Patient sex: M
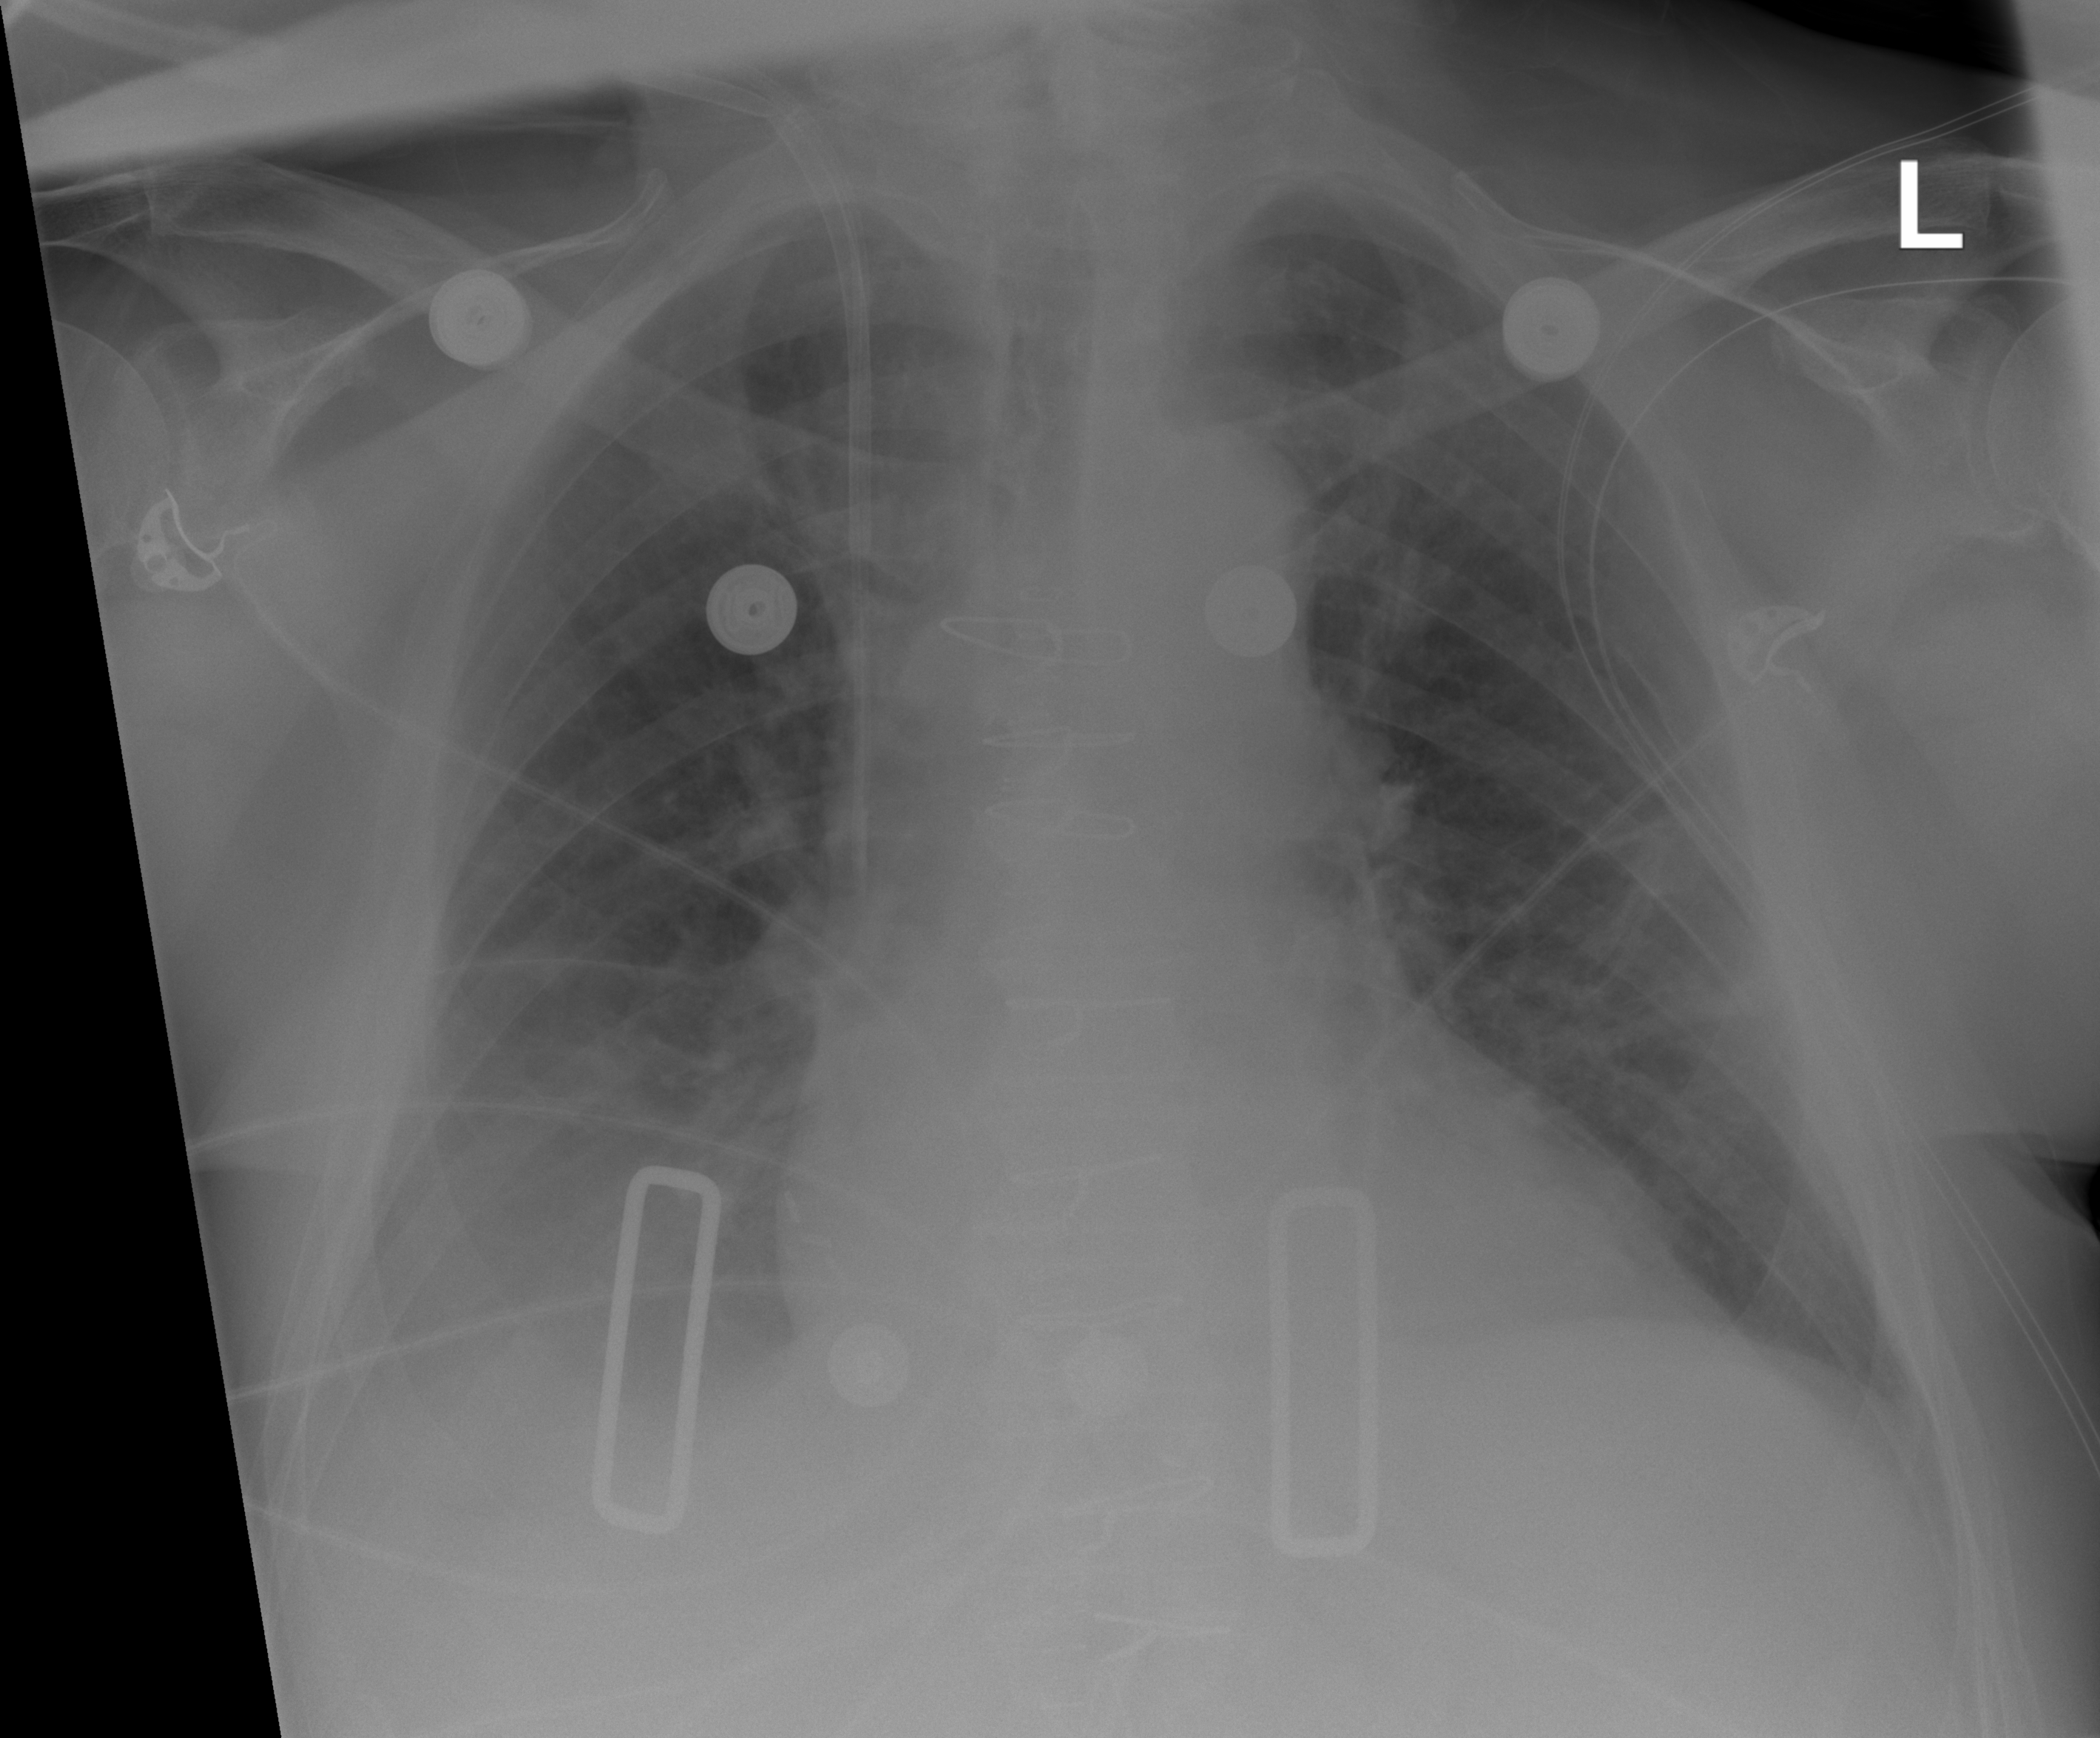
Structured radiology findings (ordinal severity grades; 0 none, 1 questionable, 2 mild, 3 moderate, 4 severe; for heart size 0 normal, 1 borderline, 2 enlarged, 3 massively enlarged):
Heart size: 0
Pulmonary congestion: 0
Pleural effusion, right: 2
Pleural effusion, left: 0
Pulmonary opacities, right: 0
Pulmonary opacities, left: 0
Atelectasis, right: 2
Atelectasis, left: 0